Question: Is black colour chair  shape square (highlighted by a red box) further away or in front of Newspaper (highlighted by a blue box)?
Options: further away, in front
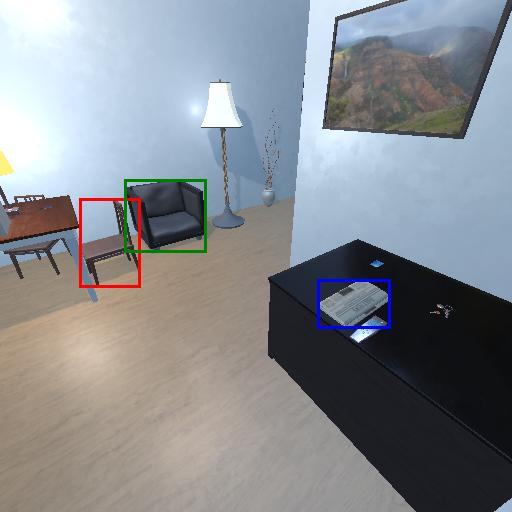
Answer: further away